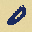
Label: 0